Question: How many ricochets will a ball launched from (1.0, 1.0) at 30° need to hit the target at (11.0, 7.0)? The ball reflects perfectly off the arena walls and mirror-obstacles.
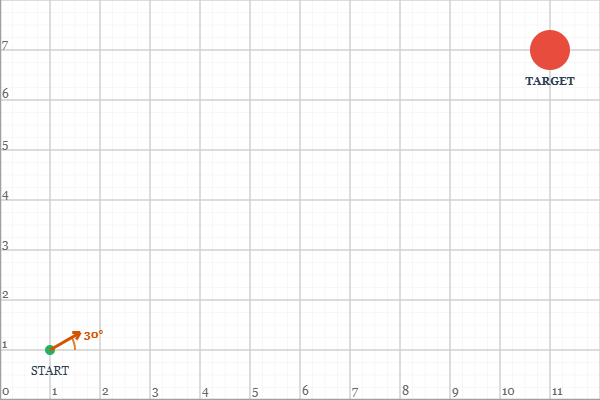
Answer: 0